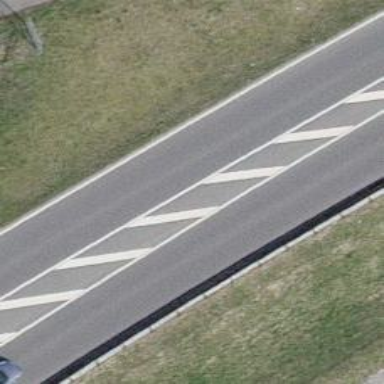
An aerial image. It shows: Asphalt road classified as primary highway.